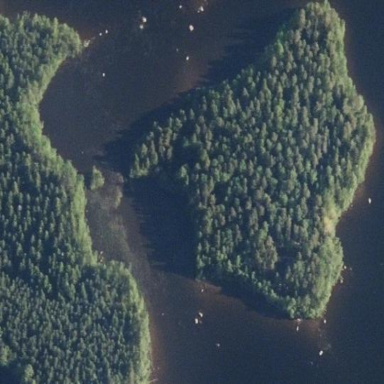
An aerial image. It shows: Islet covered with woodland.